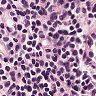
Metastatic tissue present: no